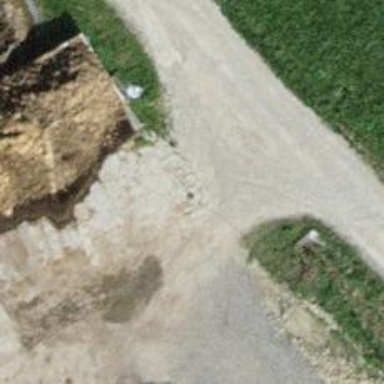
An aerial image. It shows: Dirt driveway providing service access.